Question: Screenshot

I am newbie to website HTML development. I want to know how I can keep my div in center of my webpage like the image above.
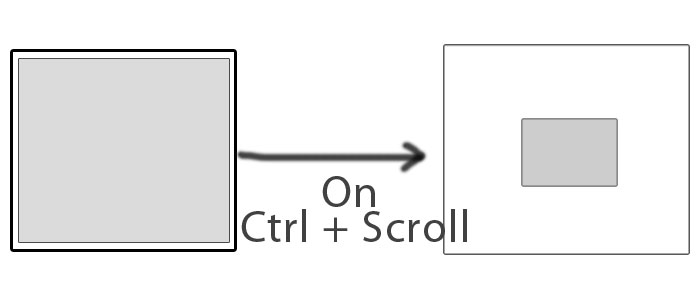
Answer: Try this:
'''
<style>
.test {
height: 200px;
width: 100px;
position:absolute;
top: 50%;
left: 50%;
margin-top: -100px;
margin-left: -50px;
background:#ccc;
}
</style>
<div class="test"></div>
'''